Field crop: tomato
Growth stage: 2
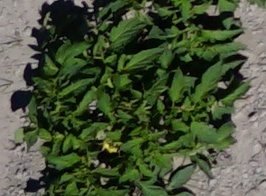
Species: tomato